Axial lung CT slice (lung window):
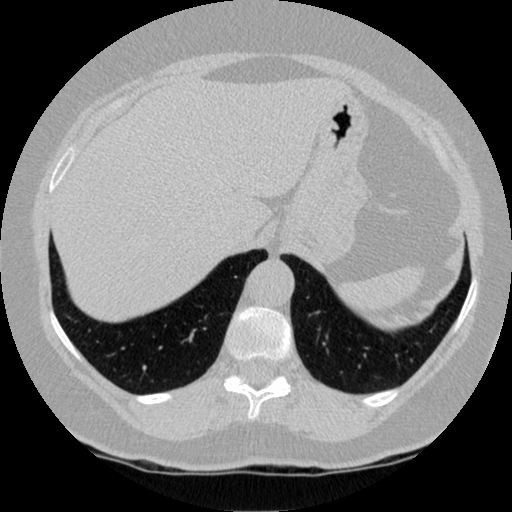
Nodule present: no